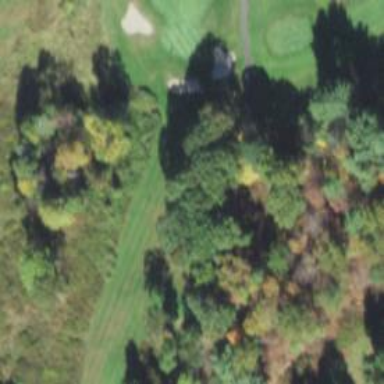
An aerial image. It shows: Service road used as golf cart path on the golf course.